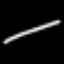
Label: line